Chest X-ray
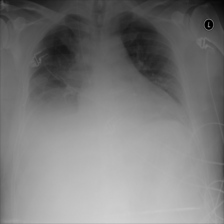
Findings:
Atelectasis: positive
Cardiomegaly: negative
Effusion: positive
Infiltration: positive
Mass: negative
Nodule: negative
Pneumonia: negative
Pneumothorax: negative
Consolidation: negative
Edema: negative
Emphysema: negative
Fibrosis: negative
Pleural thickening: negative
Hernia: negative